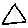
Label: triangle